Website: bh-photo
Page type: payment
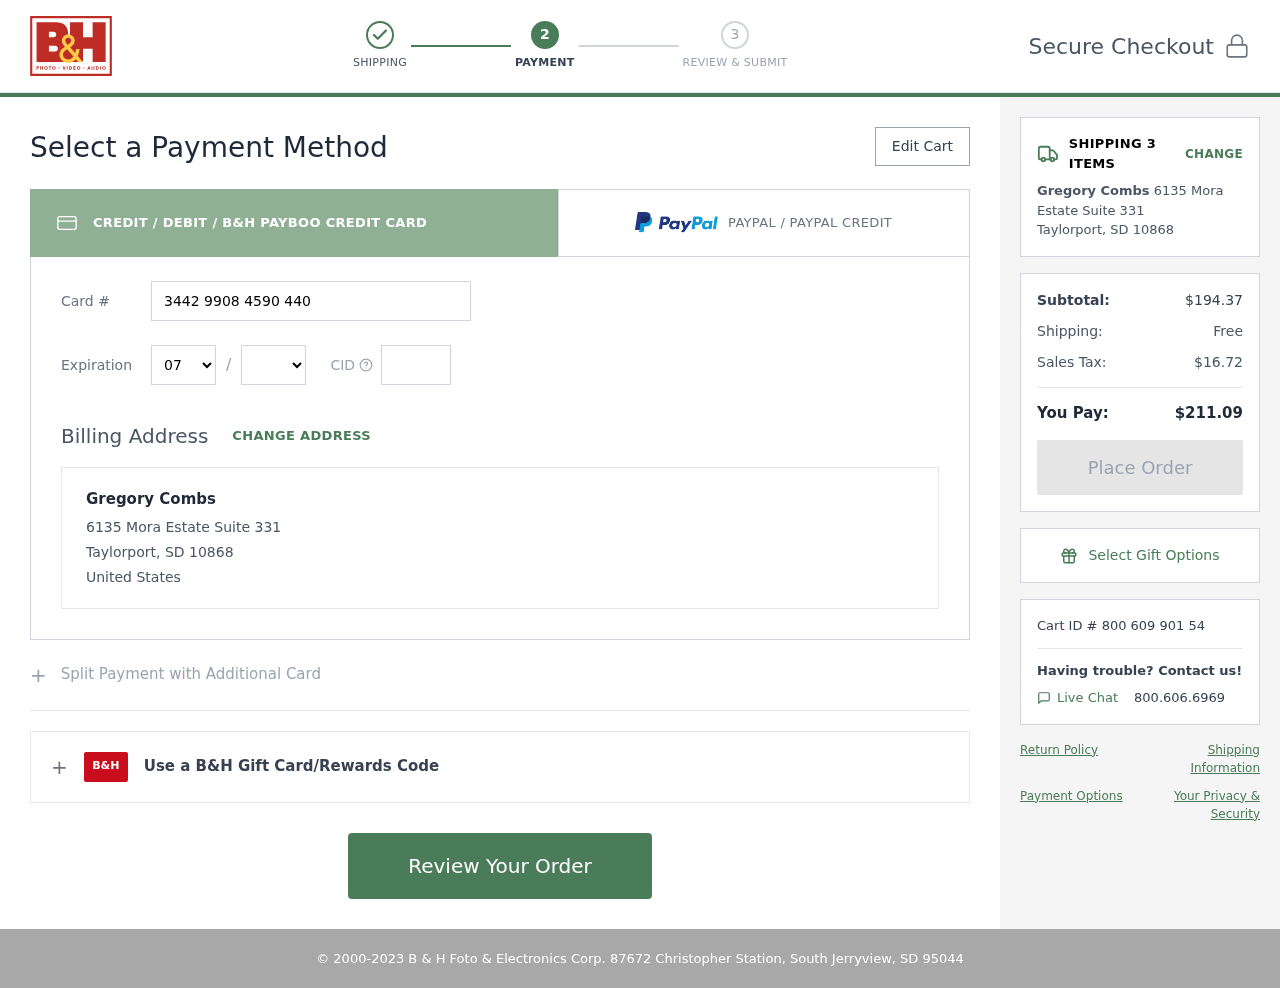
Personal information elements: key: PII_CARD_CVV
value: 7177
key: PII_CARD_EXPIRY_MONTH
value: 07
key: PII_CARD_EXPIRY_YEAR
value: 26
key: PII_CARD_NUMBER
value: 3442 9908 4590 440
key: PII_CITY_STATE_ZIP
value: Taylorport, SD 10868
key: PII_COUNTRY
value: United States
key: PII_FULLNAME
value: Gregory Combs
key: PII_STREET
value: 6135 Mora Estate Suite 331
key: PII_FULLNAME2
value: Gregory Combs
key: PII_CITY
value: Taylorport
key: PII_STATE_ABBR
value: SD
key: PII_POSTCODE
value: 10868
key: PII_POSTCODE_FULL
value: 10868
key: PII_CITY_STATE
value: Taylorport, SD
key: PII_POSTCODE_NUMERIC
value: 10868
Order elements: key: ORDER_NUM_ITEMS
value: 3
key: ORDER_SUBTOTAL
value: $194.37
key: ORDER_SHIPPING_COST
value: Free
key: ORDER_TAX
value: $16.72
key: ORDER_TOTAL
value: $211.09
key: ORDER_ID
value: Cart ID # 800 609 901 54